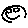
Label: smiley face